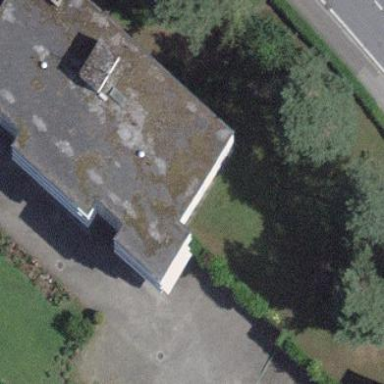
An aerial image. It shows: Building with apartments and flat roof.